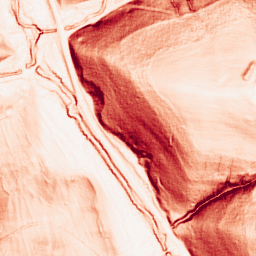
Category: morphological
Decomposition family: morphological_gradient
Decomposition parameters: size: 3
shape: square
Upsampling method: quartic
Upsampling parameters: scale: 2
Upsampling scale: 2